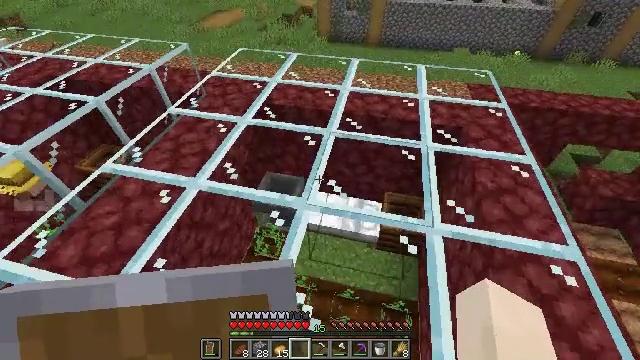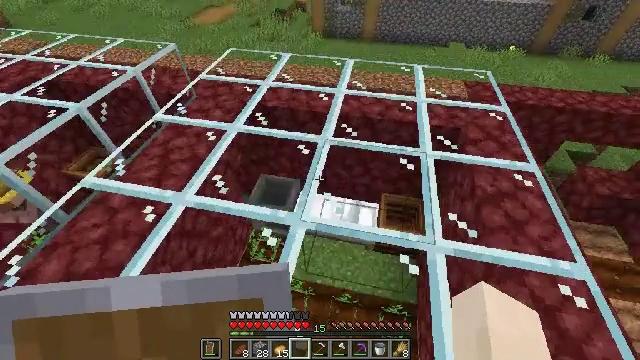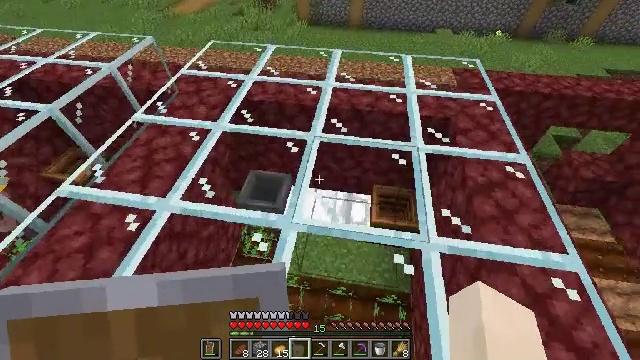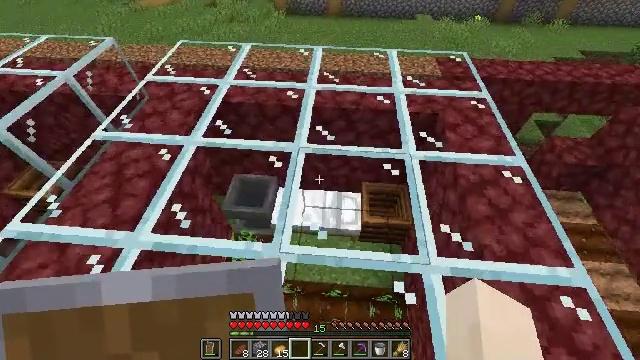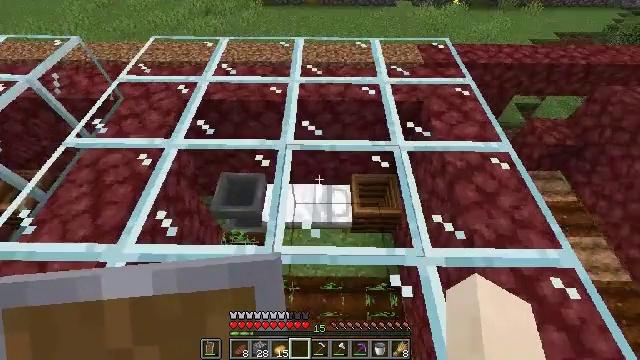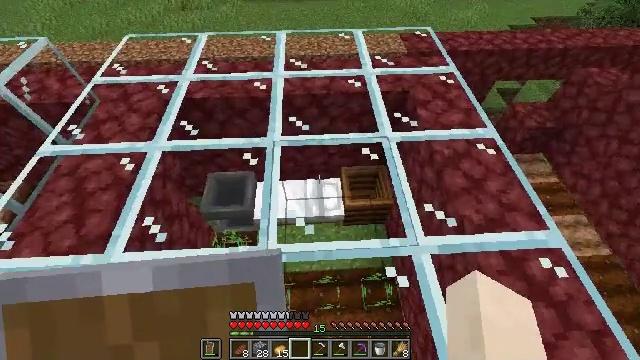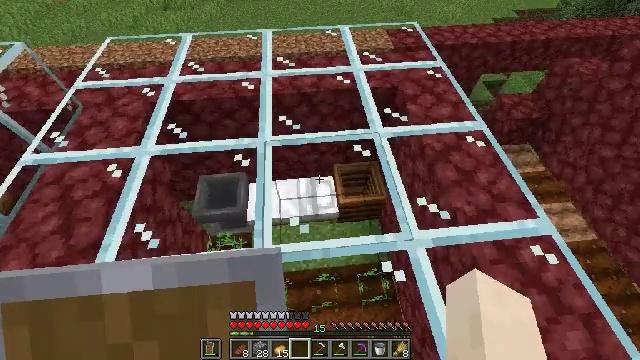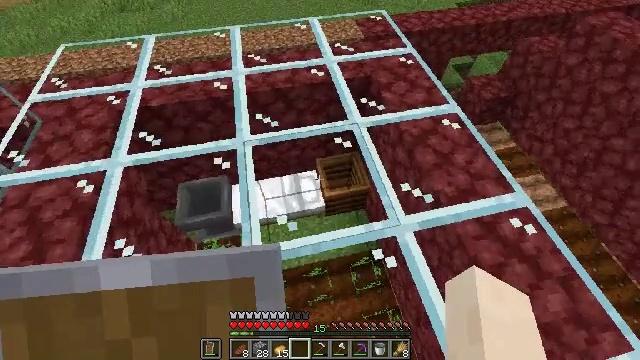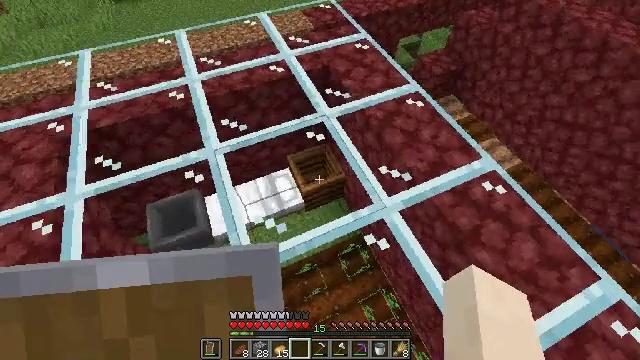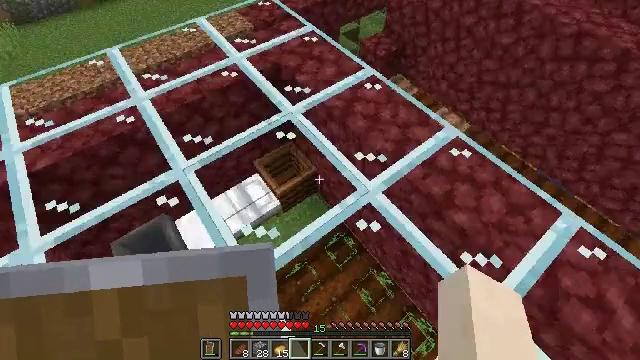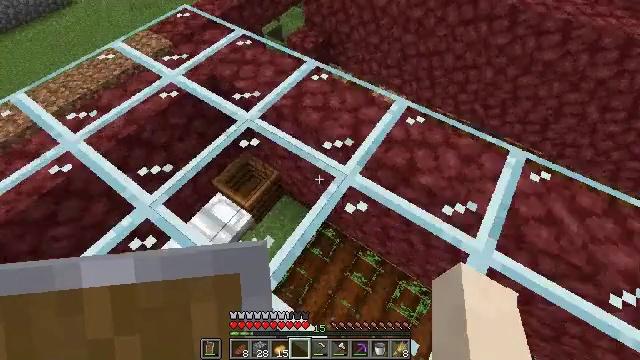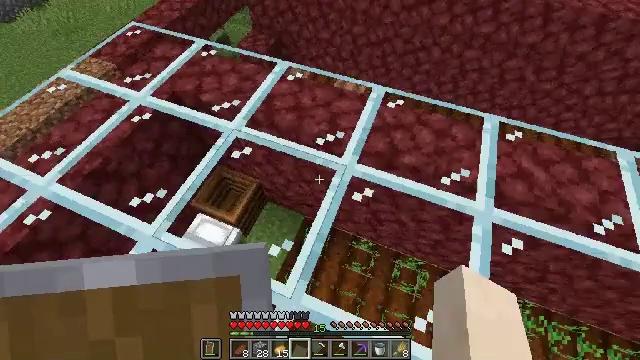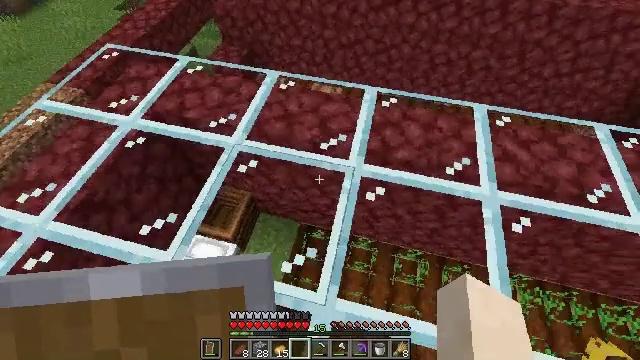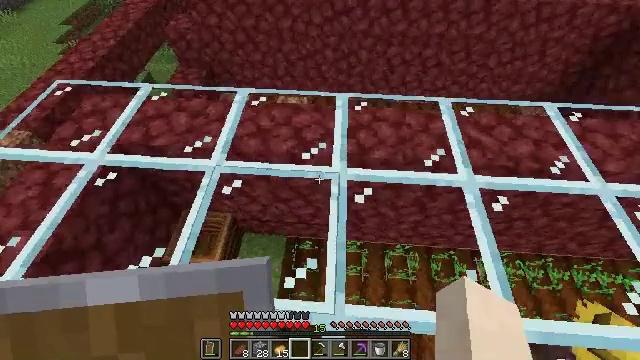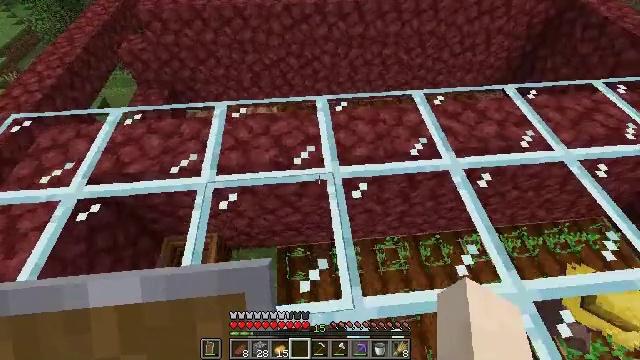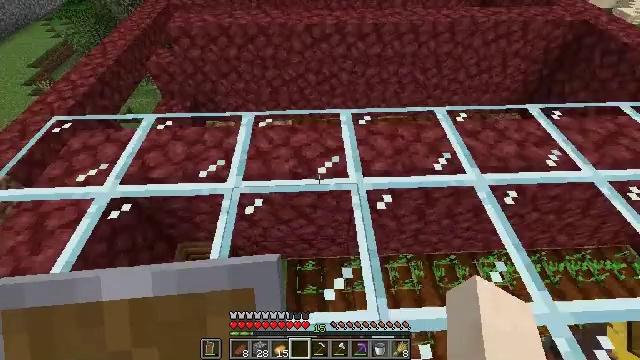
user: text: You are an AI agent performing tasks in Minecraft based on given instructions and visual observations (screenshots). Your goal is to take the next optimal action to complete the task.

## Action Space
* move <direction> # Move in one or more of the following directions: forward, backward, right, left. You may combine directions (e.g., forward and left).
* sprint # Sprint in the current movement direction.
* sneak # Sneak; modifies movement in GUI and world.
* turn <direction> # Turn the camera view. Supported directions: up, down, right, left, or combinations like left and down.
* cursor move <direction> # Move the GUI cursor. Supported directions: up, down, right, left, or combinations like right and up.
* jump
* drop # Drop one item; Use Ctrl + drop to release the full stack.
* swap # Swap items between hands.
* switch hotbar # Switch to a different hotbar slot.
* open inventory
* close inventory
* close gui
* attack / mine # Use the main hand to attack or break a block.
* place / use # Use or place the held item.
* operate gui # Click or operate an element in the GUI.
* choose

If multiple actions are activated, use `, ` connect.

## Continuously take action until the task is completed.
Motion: motion action
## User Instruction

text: Harvest farmland back to plain soil.
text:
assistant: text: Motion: move forward, turn right
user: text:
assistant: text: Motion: move forward, turn right and down
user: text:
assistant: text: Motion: turn right and down
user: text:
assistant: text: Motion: turn right and down
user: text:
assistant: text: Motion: turn right and down
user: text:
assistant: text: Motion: turn right
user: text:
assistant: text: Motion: turn right and down
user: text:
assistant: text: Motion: move left, turn right and down
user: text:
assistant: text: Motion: move left, turn right
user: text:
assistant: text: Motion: move left, turn right
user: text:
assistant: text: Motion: move left, turn right
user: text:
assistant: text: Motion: move left, turn right and up
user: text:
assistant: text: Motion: move left, turn right and up
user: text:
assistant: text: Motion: turn right and up
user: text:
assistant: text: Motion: turn left and up
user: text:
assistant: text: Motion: turn left and up
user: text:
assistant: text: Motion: no_op
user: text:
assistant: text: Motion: turn down
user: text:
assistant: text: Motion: turn left
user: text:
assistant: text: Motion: turn left and down
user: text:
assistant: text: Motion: no_op
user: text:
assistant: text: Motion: turn right and down
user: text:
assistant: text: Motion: turn down
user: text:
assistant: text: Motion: turn down
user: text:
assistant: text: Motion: no_op
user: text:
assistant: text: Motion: no_op
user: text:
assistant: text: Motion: no_op
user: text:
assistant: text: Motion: move forward and move left
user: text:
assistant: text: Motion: move forward and move left
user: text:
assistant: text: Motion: move forward and move left, turn right